Question: I have a column which contains dates , trying to create a new column which shows the number indicating how many days the dates carry on without any gap .

as seen in the image the dates range from 2015-01-04 to 2015-01-21 so for 04-01-2015 the new column would say 1 then for 05-01-2015 it would say 2 and for 08-01-2015 it would say 5 , however after that there is a gap of 1 day i.e. there is no 2015-01-10 and the next date is 2015-01-11 so the new column would say 1 again and for 2015-01-12 would say 2 and this would carry on until 15 as we have no gap in dates and for 2015-01-15 it would say 5 this would break again as there is no date for 16 and 17 then fro 2015-01-18 the new column would contain 1 again
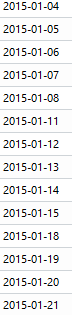
Answer: It would be helpful if you have the name of your date column in your question. Not knowing much about your data, here is a solution:
'''
# use dplyr -- might have to install it
library(dplyr)
yourdataname %>%
mutate(FromPreviousDate=as.numeric(difftime(nameofDateCol,lag(nameofDateCol,1))))
'''
where 'yourdataname' is the name of your data frame and 'nameofDateCol' is the column name of the picture you added.
You might need to install 'dplyr' to do so run this:
'''
install.packages("dplyr")
'''
That should work for you.